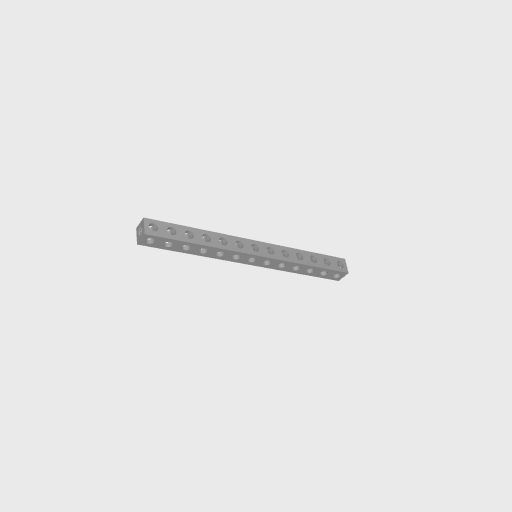
Part: SquareBeam13H